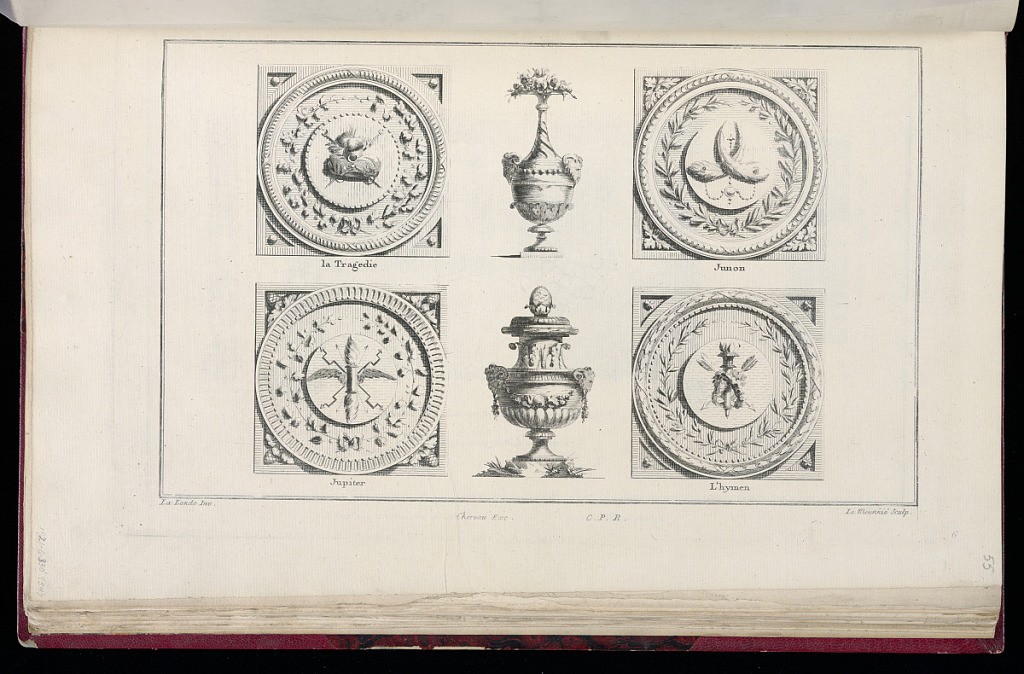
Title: Soffit and Vase Designs
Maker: Richard de Lalonde, French, active 1780–96
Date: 1775-1788
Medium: Etching on off-white laid paper
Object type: Print
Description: Four square soffit and two vase designs. The soffit on the upper left of the plate is labeled "la Tragédie" and has a trophy with two staffs and a hat in the center, surrounded by a wreath of oak leaves and acorns. The soffit on the lower left is labeled "Jupiter" below, with a winged flaming pillar in the center, and arrows and thunderbolts behind. The soffit on the upper right is labeled "Junon" and has two peacock feathers and beads in the center. The lower right soffit is labeled "L'hymen" and has a flaming torch in its center with arrows and a wreath of flowers. The two vases are in the center of the plate. The upper vase has a tall, thin neck with flowers emerging from the mouth and satyr heads on the side. The lower vase is lidded, has a pinecone finial, and two satyr heads holding garlands of flowers in its mouth. The plate is signed and numbered, but the top lettering is not visible in the binding.